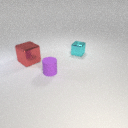
small purple rubber cylinder to the right of large red metal cube